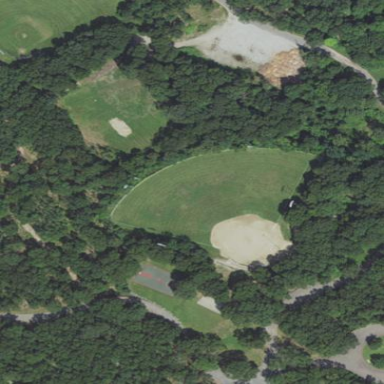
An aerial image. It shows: Baseball pitch for leisure and sports activities.